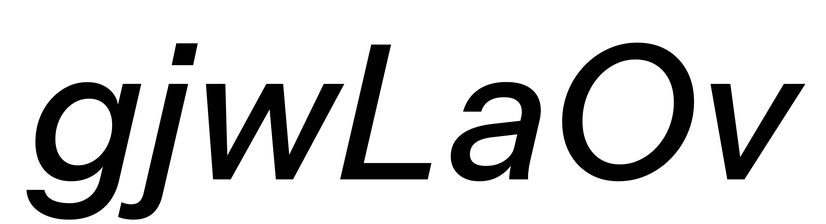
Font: InstrumentSans-Italic_Medium_Italic